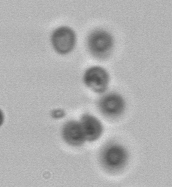
Label: Phaeocystis